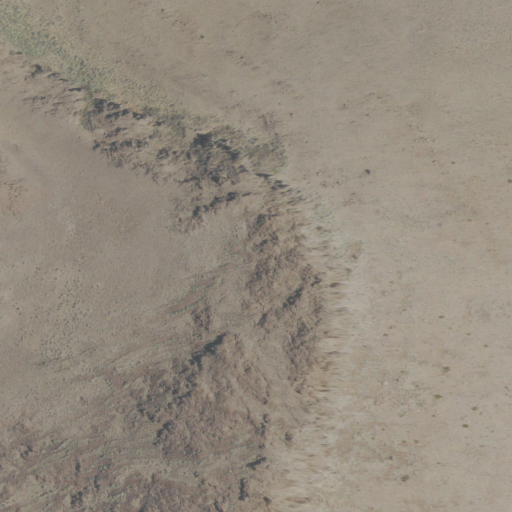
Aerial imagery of mountain in Oregon named Ladycomb Peak containing shrub and grassland